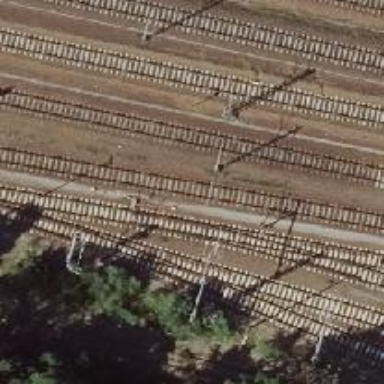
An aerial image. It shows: Railway switch.